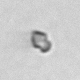
Label: Heterocapsa_rotundata